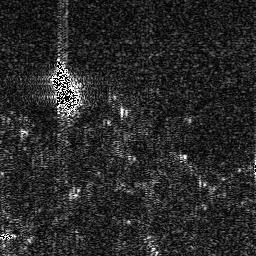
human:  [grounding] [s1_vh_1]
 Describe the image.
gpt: In the satellite image, there is  <ref>1 medium ship </ref> <box>[[19, 26, 30, 42, 0]]</box> located at left.